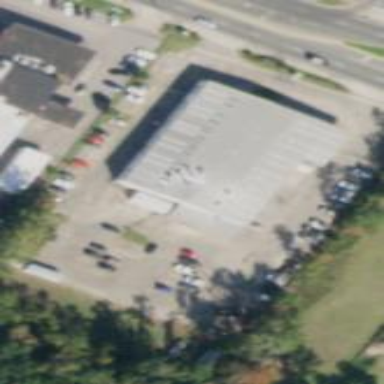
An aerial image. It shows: Commercial building.